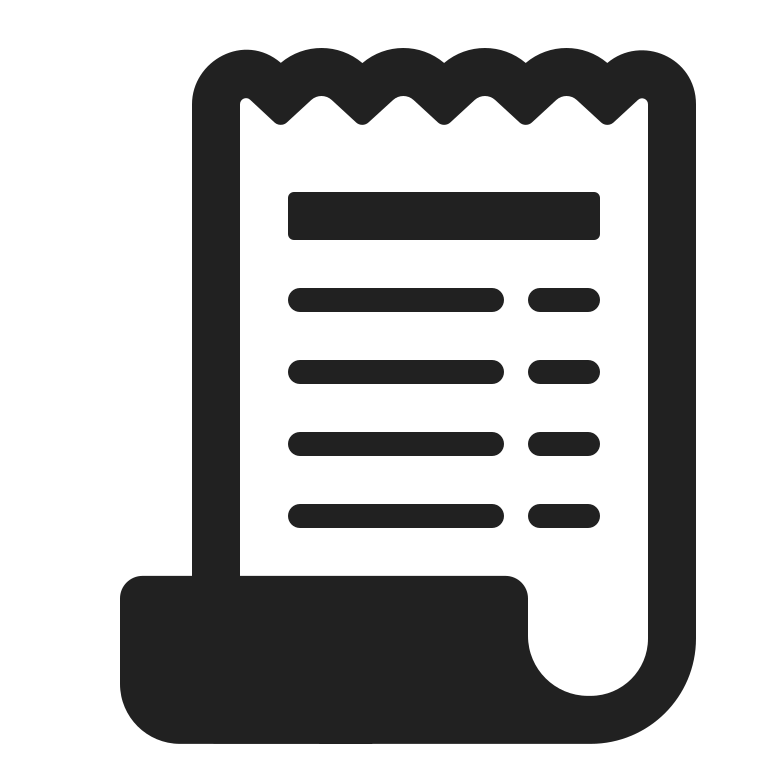
receipt high contrast